高二 · 度量几何学
如图, 一货轮航行到 $M$ 处, 测得灯塔 $S$ 在货轮的北偏东 $15^{\circ}$, 与灯塔 $S$ 相距 20 海里,随后货轮按北偏西 $30^{\circ}$ 的方向航行 30 分钟后到达 $N$ 处, 又测得灯塔在货轮的东北方向, 则货轮的速度为(
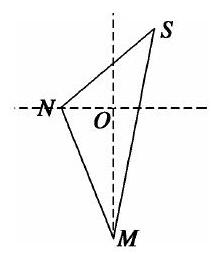
A. $20(\sqrt{6}+\sqrt{2})$ 海里/小时

B. $20(\sqrt{6}-\sqrt{2})$ 海里/小时
C. $20(\sqrt{6}+\sqrt{3})$ 海里/小时
D. $20(\sqrt{6}-\sqrt{3})$ 海里/小时
答案: B
解析: 解析由题意,

$\angle S M N=45^{\circ}, \angle S N M=105^{\circ}, \angle N S M=30^{\circ}$.

由正弦定理得 $\frac{M N}{\sin 30^{\circ}}=\frac{M S}{\sin 105^{\circ}}$.

$\therefore M N=\frac{M S \sin 30^{\circ}}{\sin 105^{\circ}}=\frac{10}{\frac{\sqrt{6}+\sqrt{2}}{4}}=10(\sqrt{6}-\sqrt{2})$.

则 $v_{\text {化 }}=20(\sqrt{6}-\sqrt{2})$ 海里/小时.